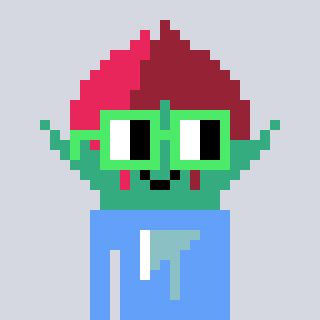
a pixel art character with square light green glasses, a rosebud-shaped head and a blue-colored body on a cool background